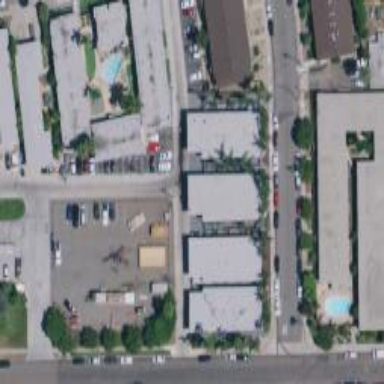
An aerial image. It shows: Alley classified as service road.